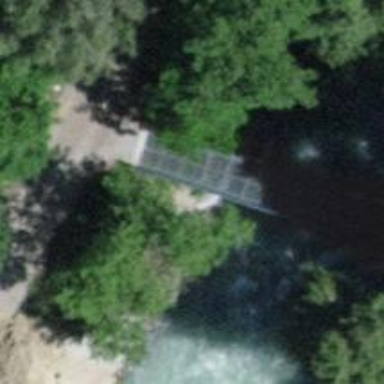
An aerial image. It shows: Asphalt path crossing over bridge.